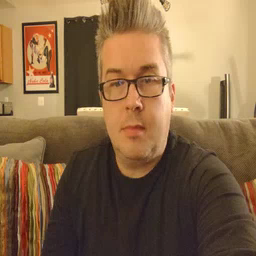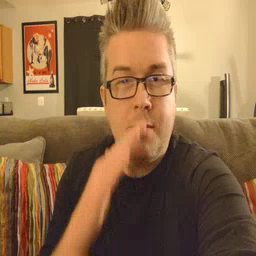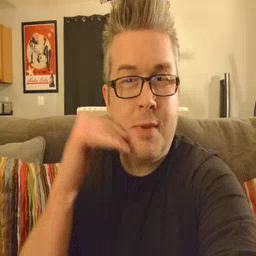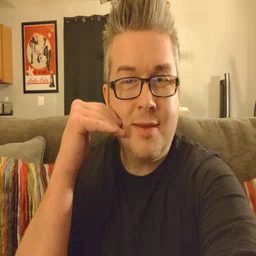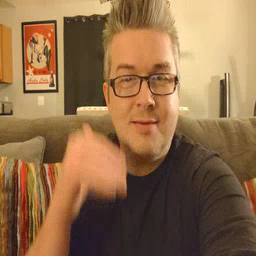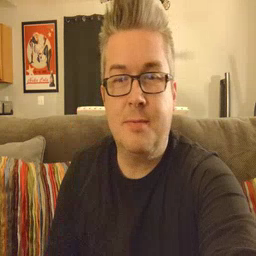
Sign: smile